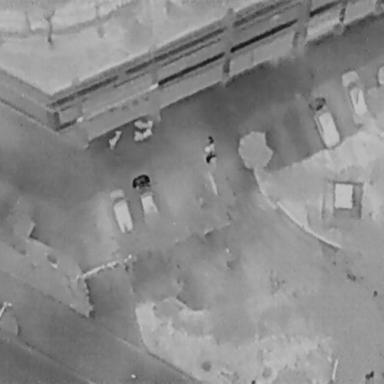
There are nine objects shown in the infrared image, including four Cars, two People, and three Bicycles.